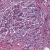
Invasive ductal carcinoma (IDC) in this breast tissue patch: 1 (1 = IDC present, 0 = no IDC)